Question: I have created an sqlite table using the following statement:
'''
"CREATE TABLE IF NOT EXISTS reminders (ID INTEGER PRIMARY KEY,Name VARCHAR(64), Event VARCHAR(64), Date VARCHAR(64), Bfr VARCHAR(64), Val VARCHAR(64),Num VARCHAR(64), Bod VARCHAR(400) ,Grp VARCHAR(64))";
'''
I have successfully inserted data and retrieved data from sqlite database and displayed the reminders in view reminders too programmatically!
But I am struck with deletion of records from sqlite database.I mean I have used a model class to hold the values like name,event,date etc...In add reminder page,I have assigned the values for the variables declared in the model class,i.e.
textField.text = remClass.Name etc..
My description might sound confusing,but the above information is always useful to answer this question with ease.
I have add reminder page,where user enters data and clicks save,then data gets inserted in to database.There is View Reminders page where the user can view the saved reminder.In that there are 3 different ways to view reminders:viewAll,viewMonthly,viewGroup.Now in view all I was able to display the unique ID for every reminder using the following statement:
'''
ReminderClass *loadedReminder = [[ReminderClass alloc] init];
loadedReminder.reminderID = sqlite3_column_int(statement, 0);
'''
Where reminder class is a model class which holds all the values entered in add reminder page.
In order to display the saved reminder,I have used an array and added the model class object after retrieving every row,i.e. id,name,event,date etc.. and populated the table view accordingly.Say if i save 3 reminders,then sections are 3 like wise and so on...
Now if I click the edit button in view group reminders page,then as we know we can delete the row(section) of table view by clicking the orientation button on left.
If I delete the row,say a row with reminder.Then the data corresponding to that reminder should also be deleted from sqlite database.
How can I do this,I have gone through this <URL> sounds similar to my requirement.But its not working.
Finally I have implemented the following code for deletion:
'''
if (editingStyle == UITableViewCellEditingStyleDelete)
{
[self.grpArray objectAtIndex:indexPath.section];
if(sqlite3_open([databasePath UTF8String], &remindersDB)==SQLITE_OK)
{
sqlite3_stmt *compiledstatement;
int pk = sqlite3_column_int(compiledstatement, 0);
NSString *querySQL = [NSString stringWithFormat:@"delete from reminders where ID = %i",pk];
const char *sqlstmt=[querySQL UTF8String];
if(sqlite3_prepare_v2(remindersDB, sqlstmt, -1, &compiledstatement, NULL)==SQLITE_OK)
{
if(SQLITE_DONE != sqlite3_step(compiledstatement))
NSAssert1(0,@"Error while creating delete statement => %s",sqlite3_errmsg(remindersDB));
}
NSLog(@"delete DONE");
sqlite3_finalize(compiledstatement);
}
sqlite3_close(remindersDB);
[self.gTable reloadData];
}
'''
'''
-(void)loadgReminders
{
EventsReminderAppDelegate *appDelegate = (EventsReminderAppDelegate *)[[UIApplication sharedApplication]delegate];
NSLog(@"String = %@",appDelegate.groupString);
self.grpArray = nil;
self.grpArray = [[NSMutableArray alloc]init];
//Retrieve the group of reminder
const char *thePath = [self.databasePath UTF8String];
sqlite3_stmt *statment;
if (sqlite3_open(thePath, &remindersDB) == SQLITE_OK)
{
NSString *getQuery = [NSString stringWithFormat:@"SELECT * FROM reminders WHERE Grp = '%@' ORDER BY Date ASC",appDelegate.groupString];
const char *sqlite_stmt = [getQuery UTF8String];
if (sqlite3_prepare_v2(self.remindersDB, sqlite_stmt, -1, &statment, NULL) == SQLITE_OK)
{
while (sqlite3_step(statment) == SQLITE_ROW)
{
ReminderClass *remind = [[ReminderClass alloc]init];
remind.reminderID = sqlite3_column_int(statment, 0);
**NSLog(@"reminderID=%d",remind.reminderID);**
remind.Name = [[NSString alloc]initWithUTF8String:(const char *)sqlite3_column_text(statment, 1)];
remind.Event = [[NSString alloc]initWithUTF8String:(const char *)sqlite3_column_text(statment, 2)];
remind.Date = [[NSString alloc]initWithUTF8String:(const char *)sqlite3_column_text(statment, 3)];
remind.numDays = [[NSString alloc]initWithUTF8String:(const char *)sqlite3_column_text(statment, 4)];
remind.selString = [[NSString alloc]initWithUTF8String:(const char *)sqlite3_column_text(statment, 5)];
remind.number = [[NSString alloc]initWithUTF8String:(const char *)sqlite3_column_text(statment, 6)];
remind.msgBody = [[NSString alloc]initWithUTF8String:(const char *)sqlite3_column_text(statment, 7)];
remind.remGroup = [[NSString alloc]initWithUTF8String:(const char *)sqlite3_column_text(statment, 8)];
NSDateFormatter *dateFormat = [[[NSDateFormatter alloc]init]autorelease];
[dateFormat setDateFormat:@"yyyy-MM-dd HH:mm:ss"];
NSDate *date = [dateFormat dateFromString:remind.Date];
[dateFormat setDateFormat:@"MMMM dd"];
NSString *dateVal = [dateFormat stringFromDate:date];
remind.Date = dateVal;
[self.grpArray addObject:remind];
[remind release];
}
sqlite3_finalize(statment);
}
sqlite3_close(remindersDB);
}
}
'''
There I used NSLog for checking whether reminder ID values are getting displayed properly or not it is getting displayed as:

But what's wrong when I try to do the same with deletion to retrieve the id values and assign that id value to where id=?.
It's not working, where am I wrong?
Can any one please help me out?
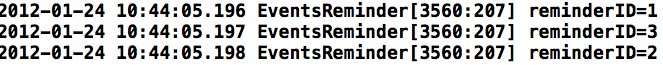
Answer: You can do like this. This will definitely work out
'''
if (editingStyle == UITableViewCellEditingStyleDelete)
{
NSString *dbPath = [self getDBPath];
NSString *couponIdValue = [listOfCouponId objectAtIndex:indexPath.row];
if (sqlite3_open([dbPath UTF8String], &database) == SQLITE_OK) {
const char *sql = "delete from reminders where ID = ?";
sqlite3_stmt *deletestmt;
if(sqlite3_prepare_v2(database, sql, -1, &deletestmt, NULL) != SQLITE_OK) {
NSAssert1(0, @"Error while creating delete statement. '%s'", sqlite3_errmsg(database));
}
sqlite3_bind_int(deletestmt, 1, [IdValue intValue]);
if (SQLITE_DONE != sqlite3_step(deletestmt))
NSAssert1(0, @"Error while deleting. '%s'", sqlite3_errmsg(database));
sqlite3_reset(deletestmt);
}
'''
pass the value of id in sqlite3_bind_int() method.